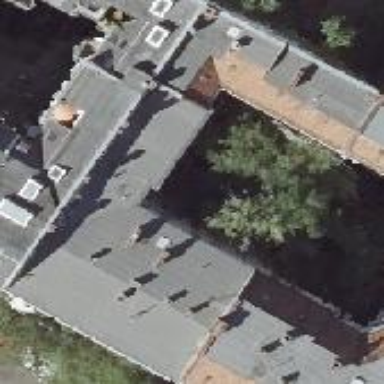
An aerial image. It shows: Building with apartments featuring grey exterior. The roof is made of red roof tiles with gambrel shape.